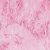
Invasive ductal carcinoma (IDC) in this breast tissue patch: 0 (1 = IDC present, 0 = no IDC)